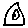
Label: triangle